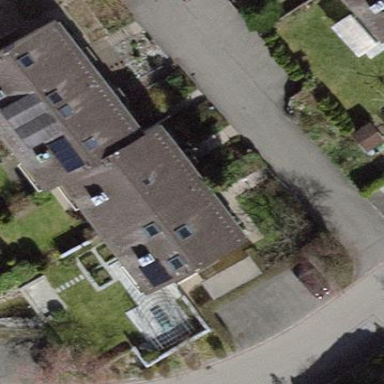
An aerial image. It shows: Building with tile roof.